Question: the "Processing..." step of a <URL> in my Shiny App takes a long time as soon as the app does not run locally on my PC, but on a shiny server.
I profiled the app using profvis (remotely on the server), but the " DT::renderDataTable" step takes only ~400ms (approx. 2000 rows).
Chrome however shows a "Network request step" that takes ~15secs:

Info from the Chrome performance analysis:
- - - - - - - -
What is causing this delay?
Thanks for your help!
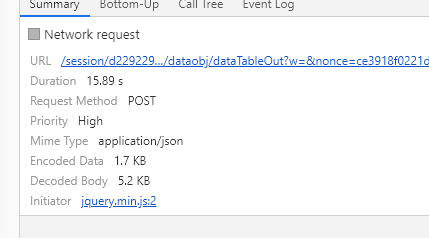
Answer: Finally, I found the problem:
The root cause why the shiny server behaved differently from my local version was the number of available cpu cores.
Some extensive background request are handled by the future/promises packages in my shiny app. Due to a bottleneck of cores on the remote server, these requests where blocking the DT processing and thus the network request to load the DT took so long.